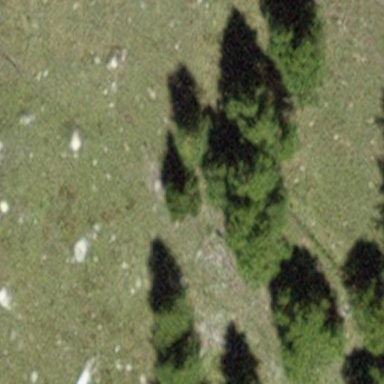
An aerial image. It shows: Forest area.